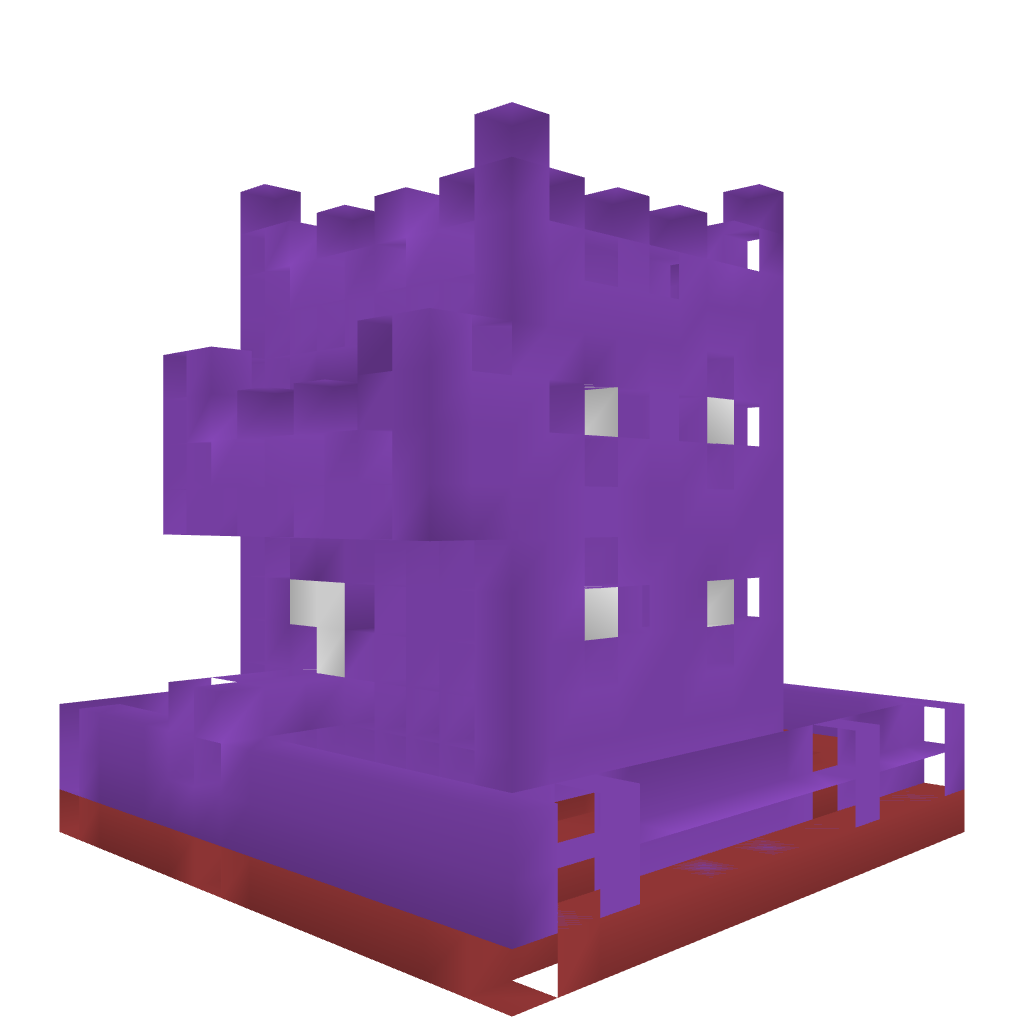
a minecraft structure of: PvPTower: Obsidian good quality